Question: I have a 'UIScrollView' in my view controller. The content size is larger than the view, so the way I've been editing it is by:
1. Putting the scrollview on the same level in the IB hierarchy as the main view
2. Resizing it, editing and making changes
3. When the I need to test it out I put it back underneath the main view and resize it to fit the window. (see photos below)
This entire process is pretty time consuming and takes about a minute each time I want to change something in the scroll view.
What's the best way to directly edit an 'UIScrollView' that is a subview of another view? There must be an easier way than the method I am using right now.

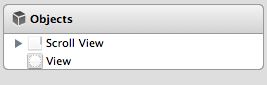
Answer: I think that's pretty much to only way. A workaround would be to keep the UIScrollView adjacent to the main UIView and set up the hierarchy in (for example) viewDidLoad.
Just add the scrollview to the main view and set the 'frame' and 'contentSize' in code.